Question: I'm, trying to download some Google Analytics data from their API.
I can download my visitors number.
When you use the Google Analytics webpage you can see a percents of , but how do I get that info from their API?

I could try to calculate it by my self, but I have no idea of what algorithm they use.
More info about the API can be found here. <URL>
# edit
'''
Final formula
Visits over the last 30 days
StartDate = today.Year, today.Month - 1, today.Day
EndDate = today.Year, today.Month, today.Day - 1
Visits between 31 and 60 days ago
StartDate = today.Year, today.Month - 2, today.Day
EndDate = today.Year, today.Month -1, today.Day - 1
'''
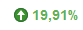
Answer: Quoting from my answer <URL>,
The formula is pretty simple (excluding today's data):
> (Visits over the last 30 days - Visits between 31 and 60 days ago) /
(Visits between 31 and and 60 days ago).
You can see it in action in the interface if you go to the default dashboard, where it shows you the last 30 days, then on the calendar, click "Compare to past" and select the default amount. It'll show you the numbers used for each calculation and the calculations as they appears in that account list.
The API does not, however, expose pre-calculated numbers (for example, they don't compute bounce rate for you; they just give you the pieces for it.)
So, you'd need to do two API requests to get this data. One for 'ga:visits' in the last 30 days, and then one for 'ga:visits' in the 30 days prior.
Then, when you get it, just subtract, divide, and multiply by 100, and you'll have the percent you're looking for.